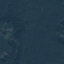
Land use / land cover class: Forest